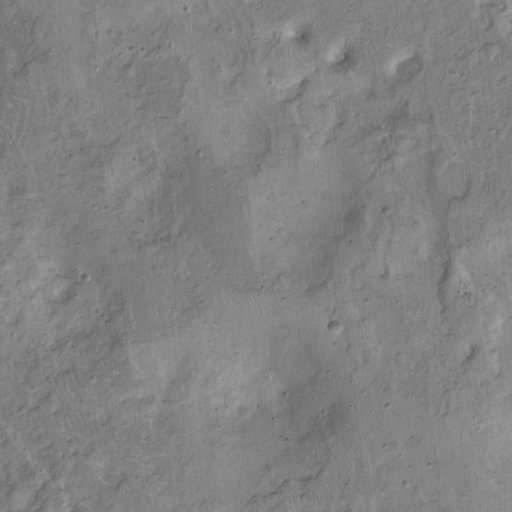
Objects detected: cone, cone, cone, cone